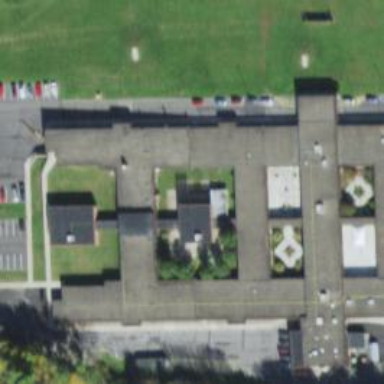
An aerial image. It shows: Nursing home.